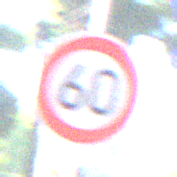
Verkehrszeichen: Geschwindigkeit60
Umgebung: Outdoor, Suburban
Tageszeit: MorningAfternoon
Wetter: Clear
Licht: Natural
Jahreszeit: NotSpecified
Kontrast: HighContrast